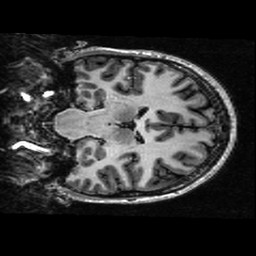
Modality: T1w
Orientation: coronal
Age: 18
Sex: female
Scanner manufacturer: ge
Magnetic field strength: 3 T
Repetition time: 0.01144 s
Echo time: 0.005012 s